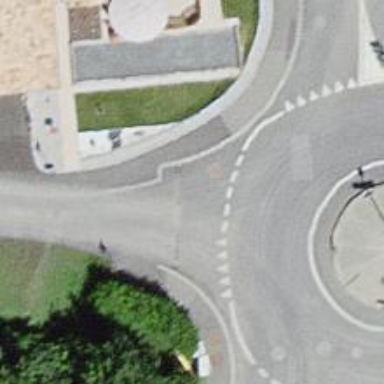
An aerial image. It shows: Uncontrolled zebra crossing.